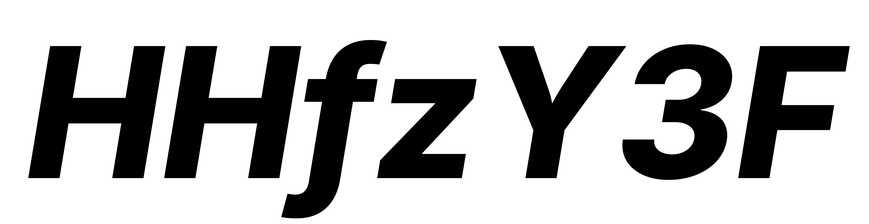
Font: Inter-Italic_ExtraBold_Italic